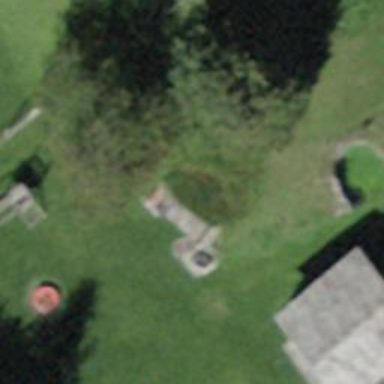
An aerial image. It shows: Picnic table located in leisure land area.